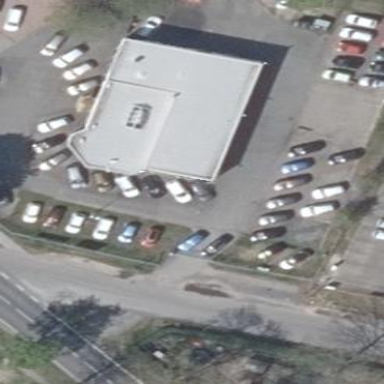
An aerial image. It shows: Building that houses car shop.